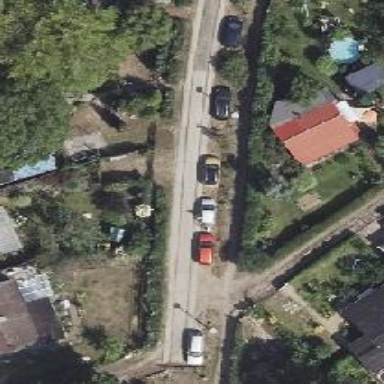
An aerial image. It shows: Concrete service road.